Question: The code compiles, but when I try to assign a new value to a variable in the method of the class, it crashes with a variable access error.

At the same time, if in this method you output data from , then the data appears, that is, the variable contains data. The error is in the access to , I cannot even assign to it a simple "value".
In this case, the data is read inside the class, since QML can access the variable
As I understand it, this is due to the fact that the call to this function comes from another class, right? How to fix it?
A class that calls a method from another class
'''
#ifndef IC_SERVER_H
#define IC_SERVER_H
#include <QJsonObject>
#include <QJsonArray>
#include <QJsonDocument>
#include "httprequesthandler.h"
#include "now_playing.h"
using namespace stefanfrings;
class IC_Server : public HttpRequestHandler {
Q_OBJECT
public:
explicit IC_Server(QObject *parent = nullptr);
void service(HttpRequest &request, HttpResponse &response);
signals:
private:
QByteArray _http_Data;
QJsonDocument _json_Data;
QJsonObject _json_Object;
now_Playing *_NOW_PLAYING;
};
#endif // IC_SERVER_H
'''
'''
#include "ic_server.h"
#include <QDebug>
IC_Server::IC_Server(QObject *parent) : HttpRequestHandler(parent) {
}
void IC_Server::service(HttpRequest &request, HttpResponse &response) {
_http_Data = request.getBody();
_json_Data = QJsonDocument::fromJson(_http_Data);
_json_Object = _json_Data.object();
_NOW_PLAYING->update_Data(_json_Object);
}
'''
The class that processes data
'''
#ifndef NOW_PLAYING_H
#define NOW_PLAYING_H
#include <QObject>
#include <QJsonObject>
class now_Playing : public QObject {
Q_OBJECT
Q_PROPERTY(QString get_Source_Name READ get_Source_Name NOTIFY media_Changed)
Q_PROPERTY(QString get_Song_Name READ get_Song_Name NOTIFY media_Changed)
Q_PROPERTY(QString get_Album_Name READ get_Album_Name NOTIFY media_Changed)
Q_PROPERTY(QString get_Album_Cover_URL READ get_Album_Cover_URL NOTIFY media_Changed)
Q_PROPERTY(QList<QString> get_Song_Artists READ get_Song_Artists NOTIFY media_Changed)
Q_PROPERTY(double get_Song_Duration READ get_Song_Duration NOTIFY media_Changed)
Q_PROPERTY(double get_Song_Progress READ get_Song_Progress NOTIFY media_Changed)
public:
explicit now_Playing(QObject *parent = nullptr);
QString get_Source_Name();
QString get_Song_Name();
QString get_Album_Name();
QString get_Album_Cover_URL();
QList<QString> get_Song_Artists();
double get_Song_Duration();
double get_Song_Progress();
void update_Data(QJsonObject &new_Data);
signals:
void media_Changed();
private:
QJsonObject _now_Playing_Data;
QString _source_Name = "Spotify";
QString _song_Name = "Touch Me I'm Going To Scream Part II";
QString _album_Name = "Evil Urges";
QString _album_Cover_URL = "http://192.168.1.121:8000/static/now_Playing.jpg";
QList<QString> _song_Artists = QList<QString>() << QString("My Morning Jacket");
double _song_Duration = 10000;
double _song_Progress = 0;
};
#endif // NOW_PLAYING_H
'''
'''
#include "now_playing.h"
now_Playing::now_Playing(QObject *parent) : QObject(parent) {
}
void now_Playing::update_Data(QJsonObject &new_Data) {
qDebug() << new_Data;
qDebug() << new_Data["song_Name"].toString();
_song_Name = new_Data["song_Name"].toString();
}
QString now_Playing::get_Song_Name() {
return _song_Name;
}
'''
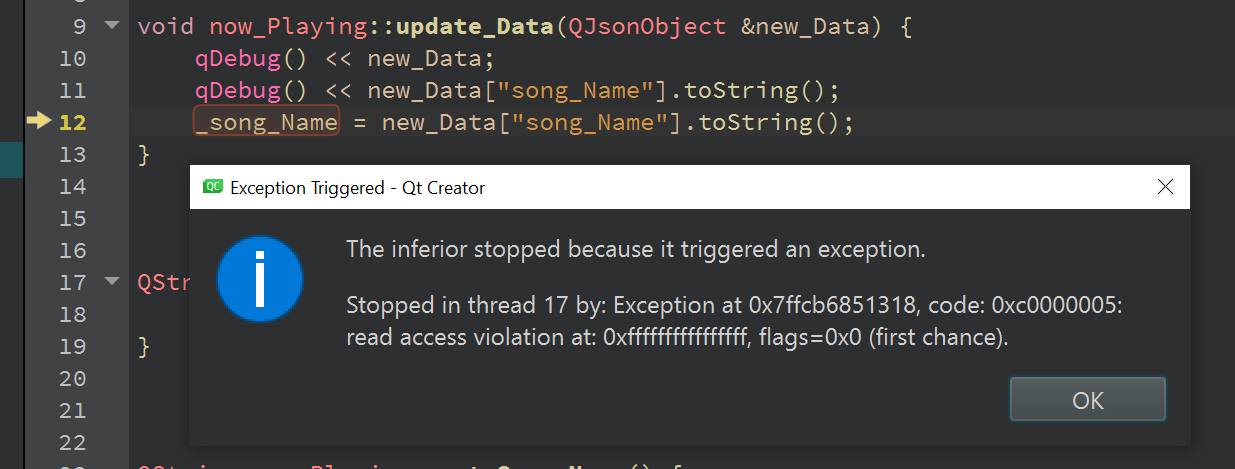
Answer: '_NOW_PLAYING' never initialized. Initialize it in constructor.
Create a new one:
'''
IC_Server::IC_Server(QObject *parent)
: HttpRequestHandler(parent),
_NOW_PLAYING(new now_Playing(this))
{}
'''
Or share a created one:
'''
IC_Server::IC_Server(now_Playing* nowPlaying, QObject *parent)
: HttpRequestHandler(parent),
_NOW_PLAYING(nowPlaying)
{
// assign null to _NOW_PLAYING when deleted.
if (_NOW_PLAYING)
connect(_NOW_PLAYING, &QObject::destroyed, <URL>;
}
void IC_Server::service(HttpRequest &request, HttpResponse &response) {
_http_Data = request.getBody();
_json_Data = QJsonDocument::fromJson(_http_Data);
_json_Object = _json_Data.object();
if (_NOW_PLAYING) // if _NOW_PLAYING is still alive
_NOW_PLAYING->update_Data(_json_Object);
}
'''
Also signals must called to notify properties about change.
'''
void now_Playing::update_Data(QJsonObject &new_Data) {
_song_Name = new_Data["song_Name"].toString();
emit media_Changed();
}
'''